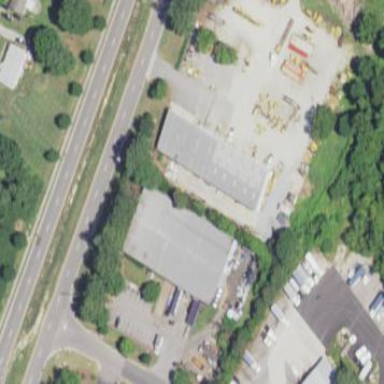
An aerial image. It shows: Commercial building.